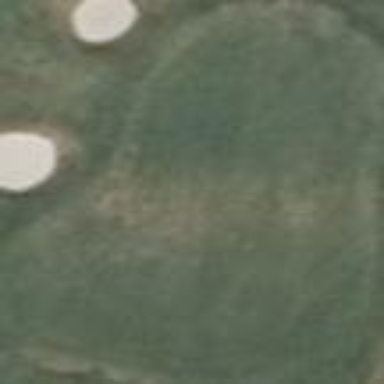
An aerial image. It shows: Golf green.